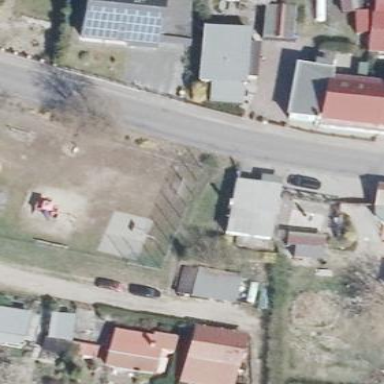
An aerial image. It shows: Playground area for leisure activities on the land.